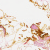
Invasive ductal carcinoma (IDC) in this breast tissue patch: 0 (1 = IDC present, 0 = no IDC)